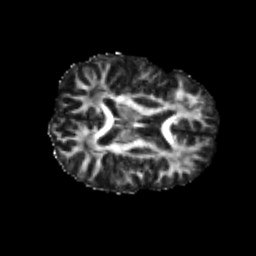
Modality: FA
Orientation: axial
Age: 20
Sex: male
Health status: healthy
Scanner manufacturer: philips
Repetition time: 7.519 s
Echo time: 0.08821 s